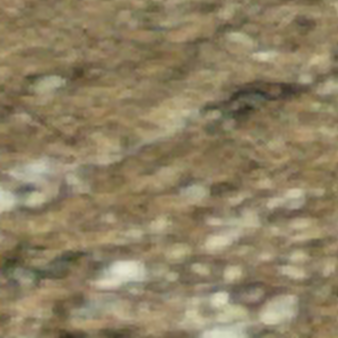
Label: other